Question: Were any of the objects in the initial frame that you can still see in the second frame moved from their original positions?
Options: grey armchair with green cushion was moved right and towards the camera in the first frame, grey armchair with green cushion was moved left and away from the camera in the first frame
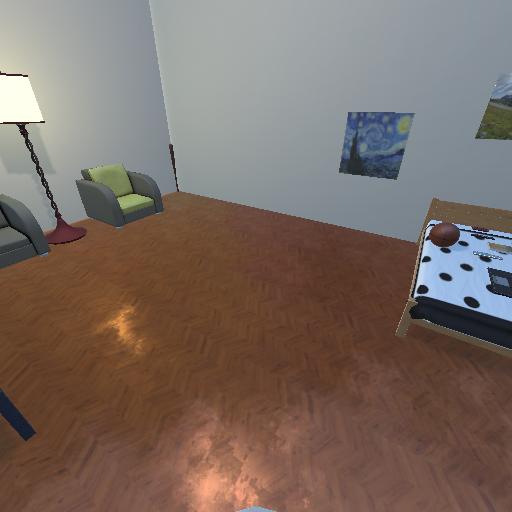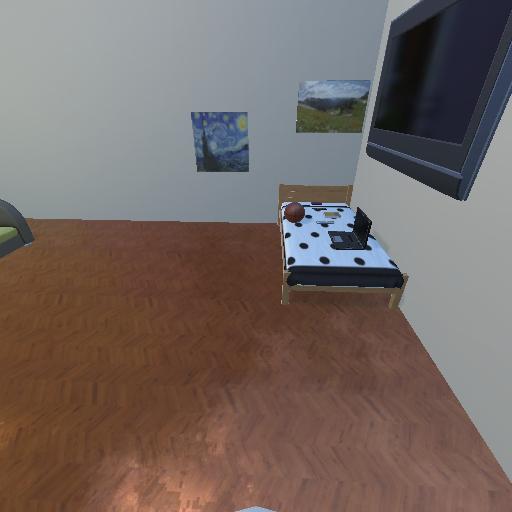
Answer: grey armchair with green cushion was moved right and towards the camera in the first frame